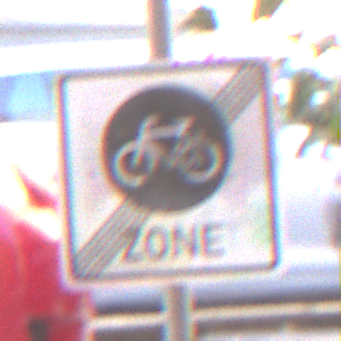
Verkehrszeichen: EndeFahrradzone
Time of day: MorningAfternoon
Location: Outdoor (Urban)
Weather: Clear
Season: NotSpecified
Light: Natural